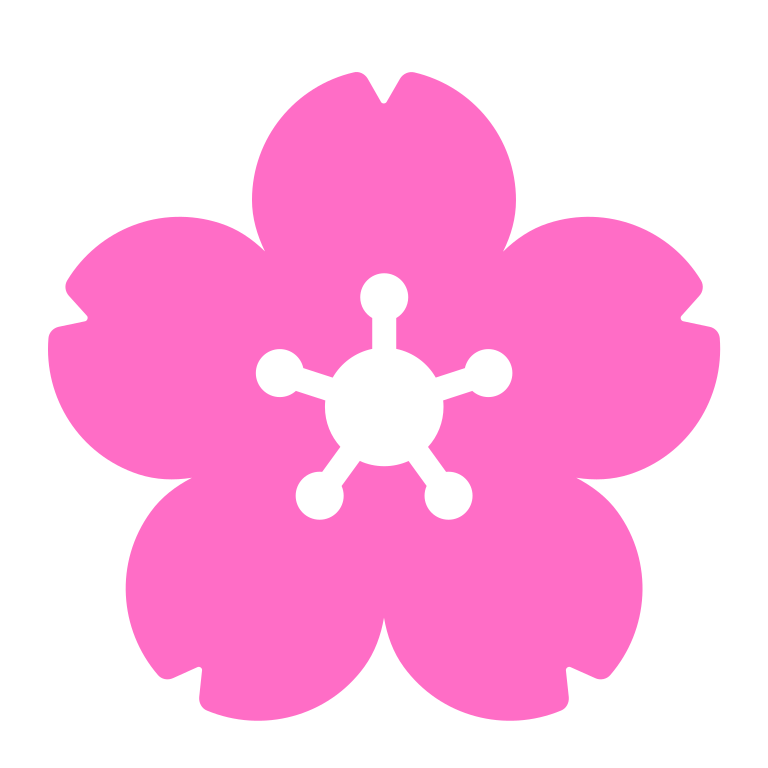
cherry blossom flat